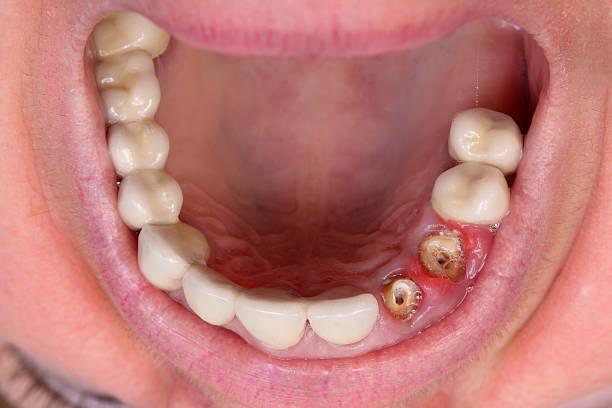
Condition: hypodontia